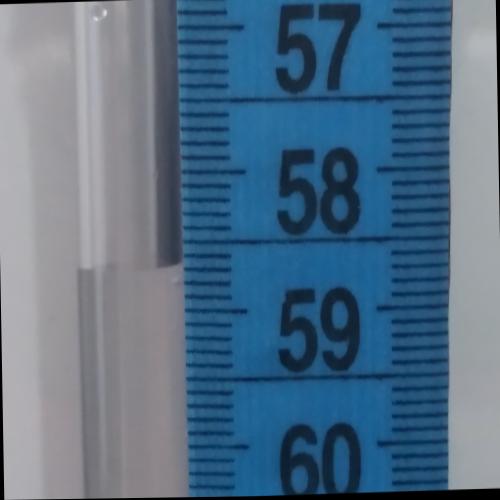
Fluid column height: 58.7 cm